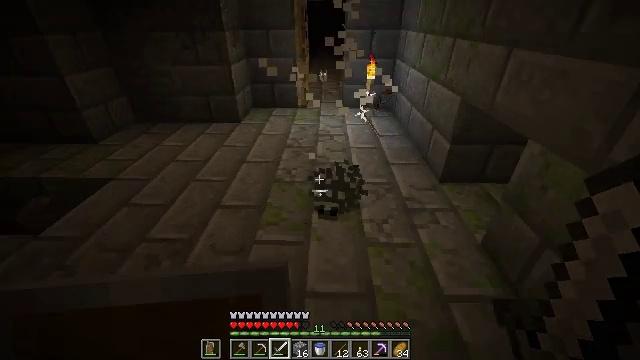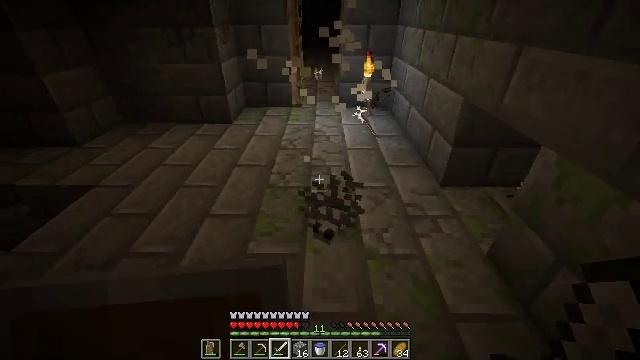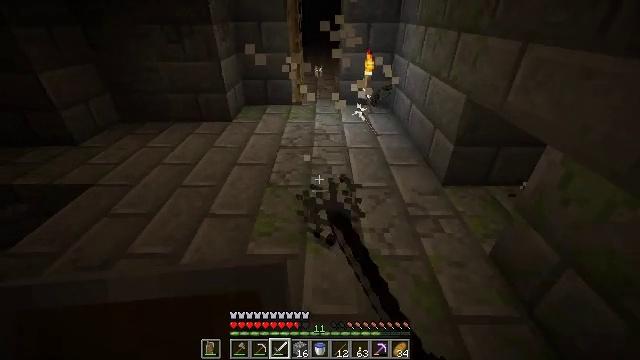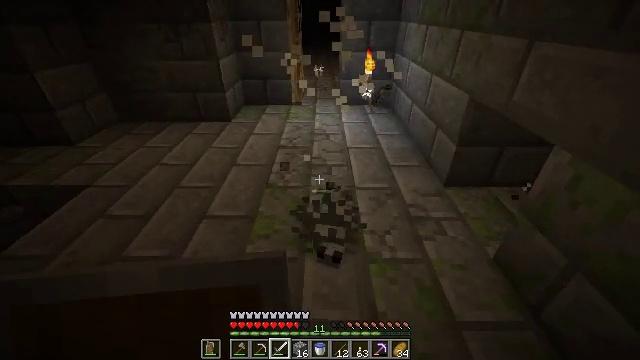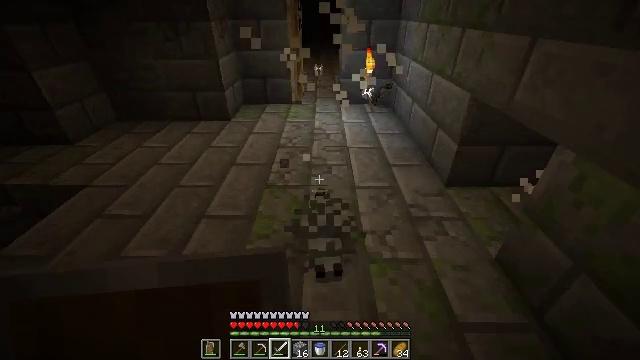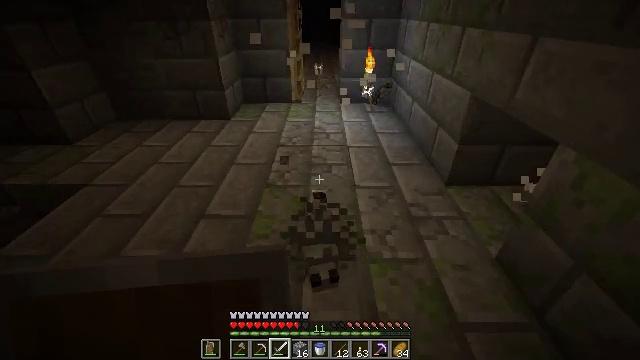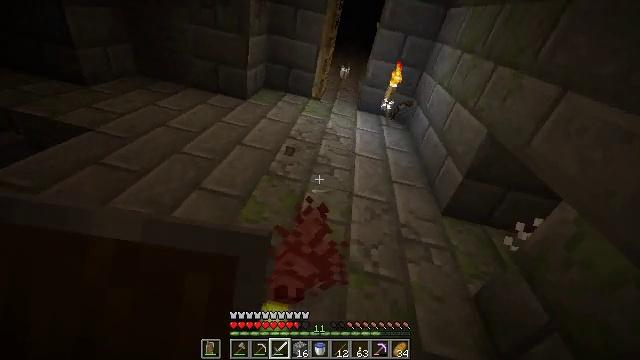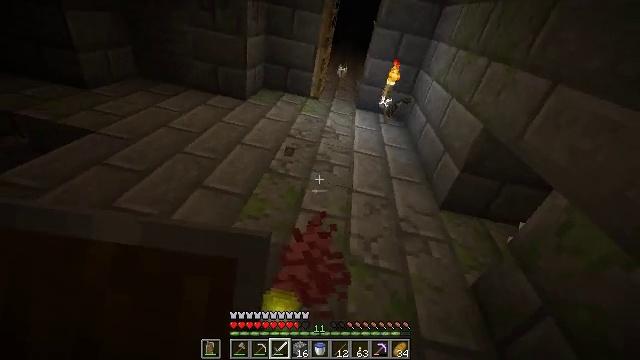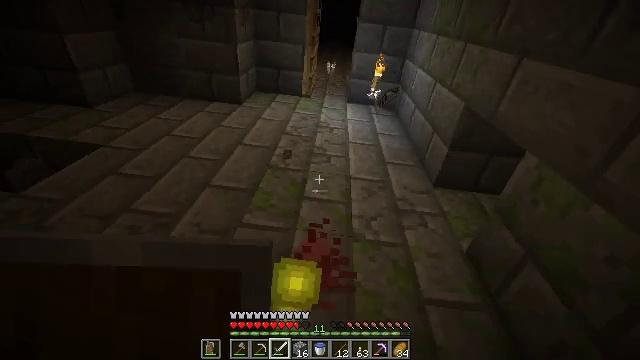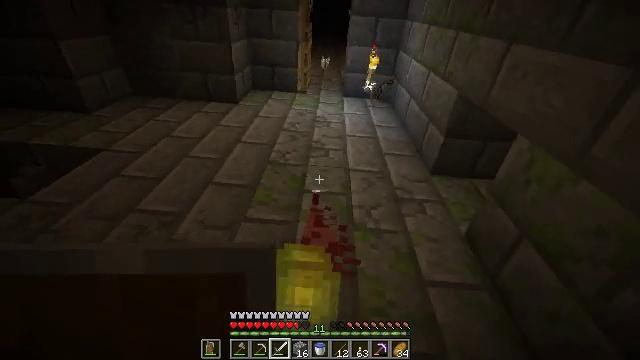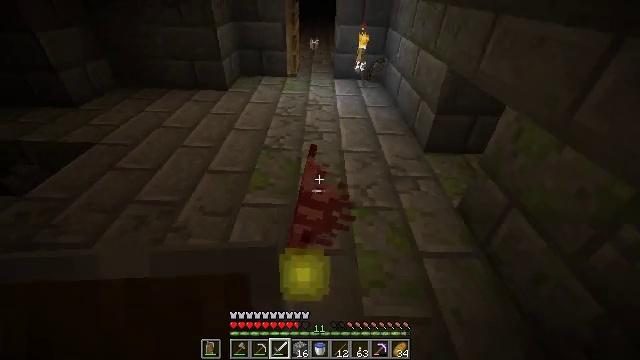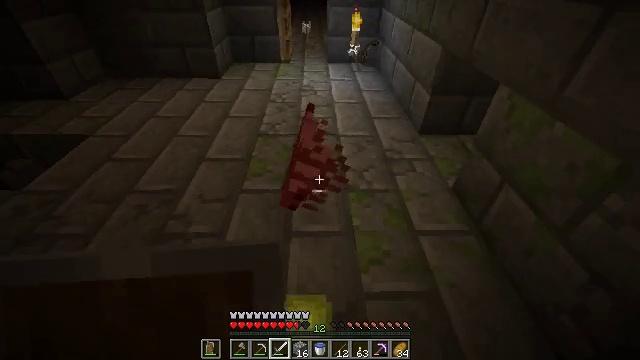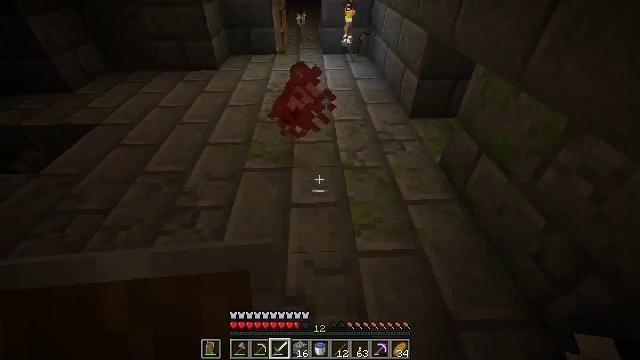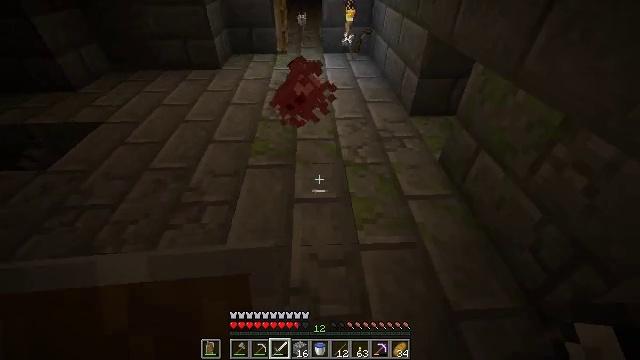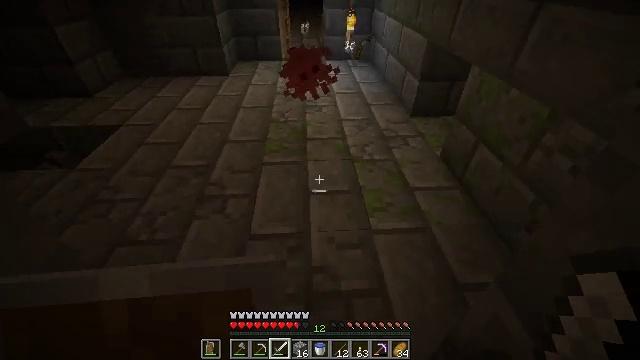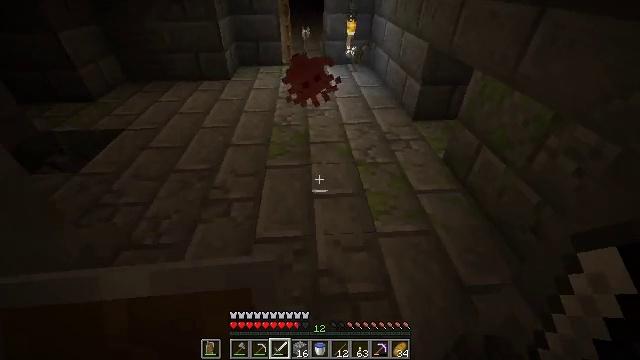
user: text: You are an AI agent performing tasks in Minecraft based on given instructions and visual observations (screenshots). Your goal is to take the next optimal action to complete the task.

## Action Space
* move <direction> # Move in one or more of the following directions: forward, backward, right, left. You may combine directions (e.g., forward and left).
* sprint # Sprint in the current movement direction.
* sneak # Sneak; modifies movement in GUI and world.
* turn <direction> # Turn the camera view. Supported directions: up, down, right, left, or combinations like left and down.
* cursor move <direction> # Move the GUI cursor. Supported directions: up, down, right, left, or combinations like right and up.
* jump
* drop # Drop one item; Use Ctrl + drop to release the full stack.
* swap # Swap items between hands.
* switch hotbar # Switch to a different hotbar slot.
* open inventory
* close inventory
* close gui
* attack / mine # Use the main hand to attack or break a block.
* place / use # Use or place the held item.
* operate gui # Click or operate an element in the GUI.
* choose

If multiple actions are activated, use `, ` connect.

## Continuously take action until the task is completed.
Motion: motion action
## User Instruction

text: Hunt the silverfish.
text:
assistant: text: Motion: turn right, attack / mine
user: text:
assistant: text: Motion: attack / mine
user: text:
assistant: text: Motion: attack / mine
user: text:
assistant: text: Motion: no_op
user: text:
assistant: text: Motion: no_op
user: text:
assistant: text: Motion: no_op
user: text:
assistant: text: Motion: no_op
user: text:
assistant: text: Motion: no_op
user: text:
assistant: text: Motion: no_op
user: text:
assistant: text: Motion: turn right and down
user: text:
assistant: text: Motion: move back, turn down
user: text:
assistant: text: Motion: move back
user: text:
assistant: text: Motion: move back and move left
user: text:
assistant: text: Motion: move back and move left, turn up
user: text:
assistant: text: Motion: move forward and move left
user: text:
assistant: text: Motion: move forward and move left
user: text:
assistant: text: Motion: move forward and move left, turn right and up
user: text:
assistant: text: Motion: move forward
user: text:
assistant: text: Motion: move forward, jump
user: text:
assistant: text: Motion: move forward, turn right, jump
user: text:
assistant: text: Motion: move forward, turn right, jump
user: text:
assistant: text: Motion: move forward, turn right and down
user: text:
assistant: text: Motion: move forward, turn down
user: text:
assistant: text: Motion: move forward, turn left and down
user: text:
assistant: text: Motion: turn left and down
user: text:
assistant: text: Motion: turn left and down
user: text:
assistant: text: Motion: move back, turn left
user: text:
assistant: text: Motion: move back, turn left and up
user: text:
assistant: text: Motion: move back, turn left and up
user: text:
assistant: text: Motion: move back